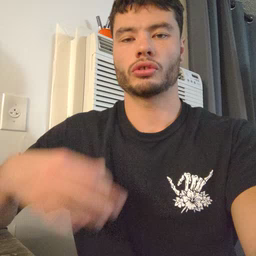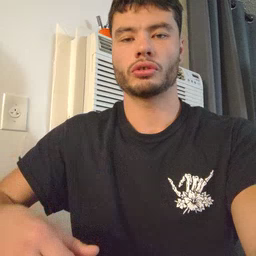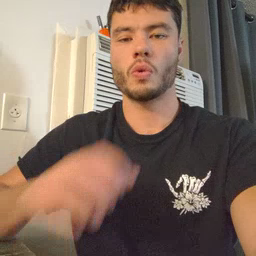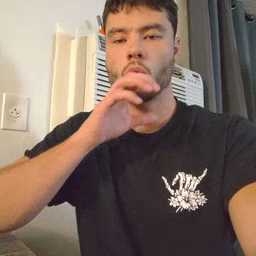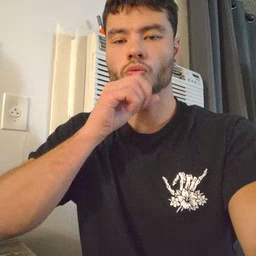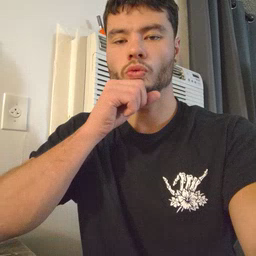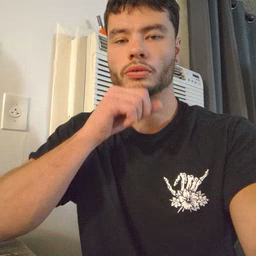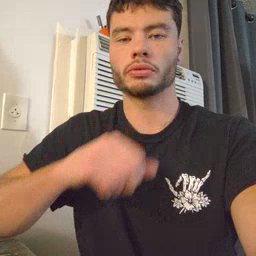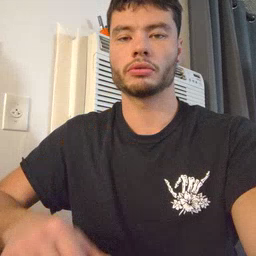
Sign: orange